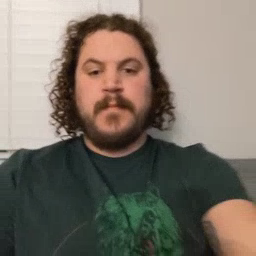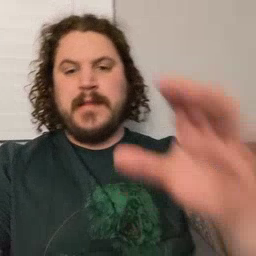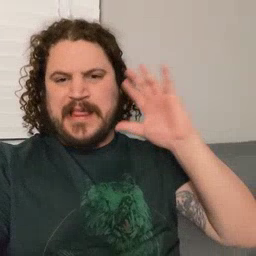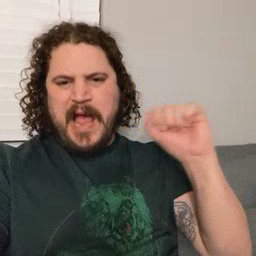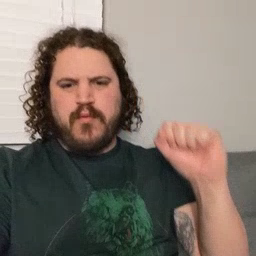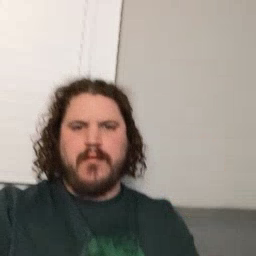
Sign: loud